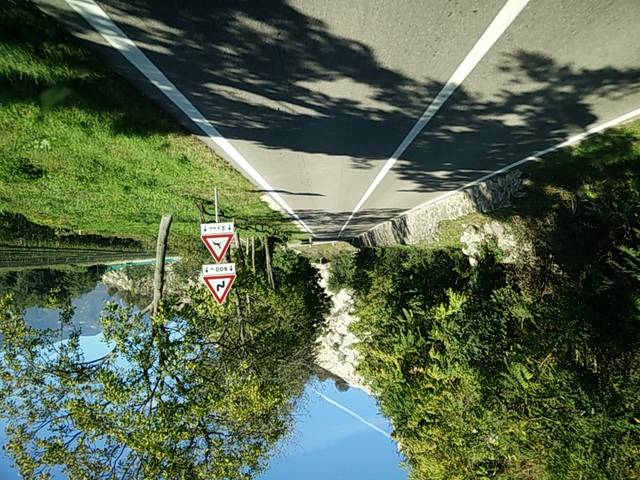
Region: Italy
Coordinates: 46.235, 11.146